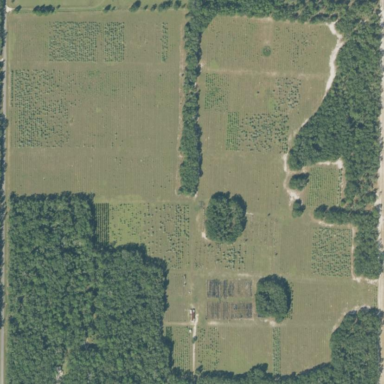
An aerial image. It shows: Plant nursery specializing in trees.